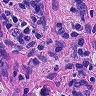
Metastatic tissue present: yes